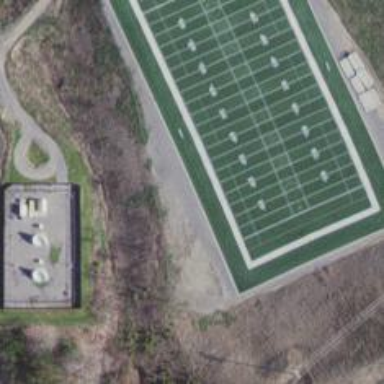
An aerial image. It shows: American football pitch.